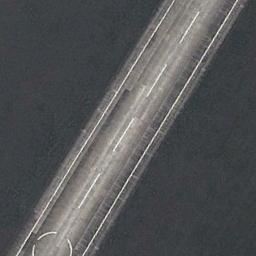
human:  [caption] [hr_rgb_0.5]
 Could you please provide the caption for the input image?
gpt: The runway is on the grass .

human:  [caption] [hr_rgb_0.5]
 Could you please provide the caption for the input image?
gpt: The runway goes through the lawn and a round marking is on the runway .

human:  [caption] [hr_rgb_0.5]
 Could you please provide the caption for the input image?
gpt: The grass is beside the runway .

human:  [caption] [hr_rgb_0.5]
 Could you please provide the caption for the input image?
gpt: Next to the runway is brown bare ground with white circles and dashes on the runway .

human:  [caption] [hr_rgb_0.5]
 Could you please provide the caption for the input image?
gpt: There are green meadows beside the runway .